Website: macys
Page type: delivery-shipping
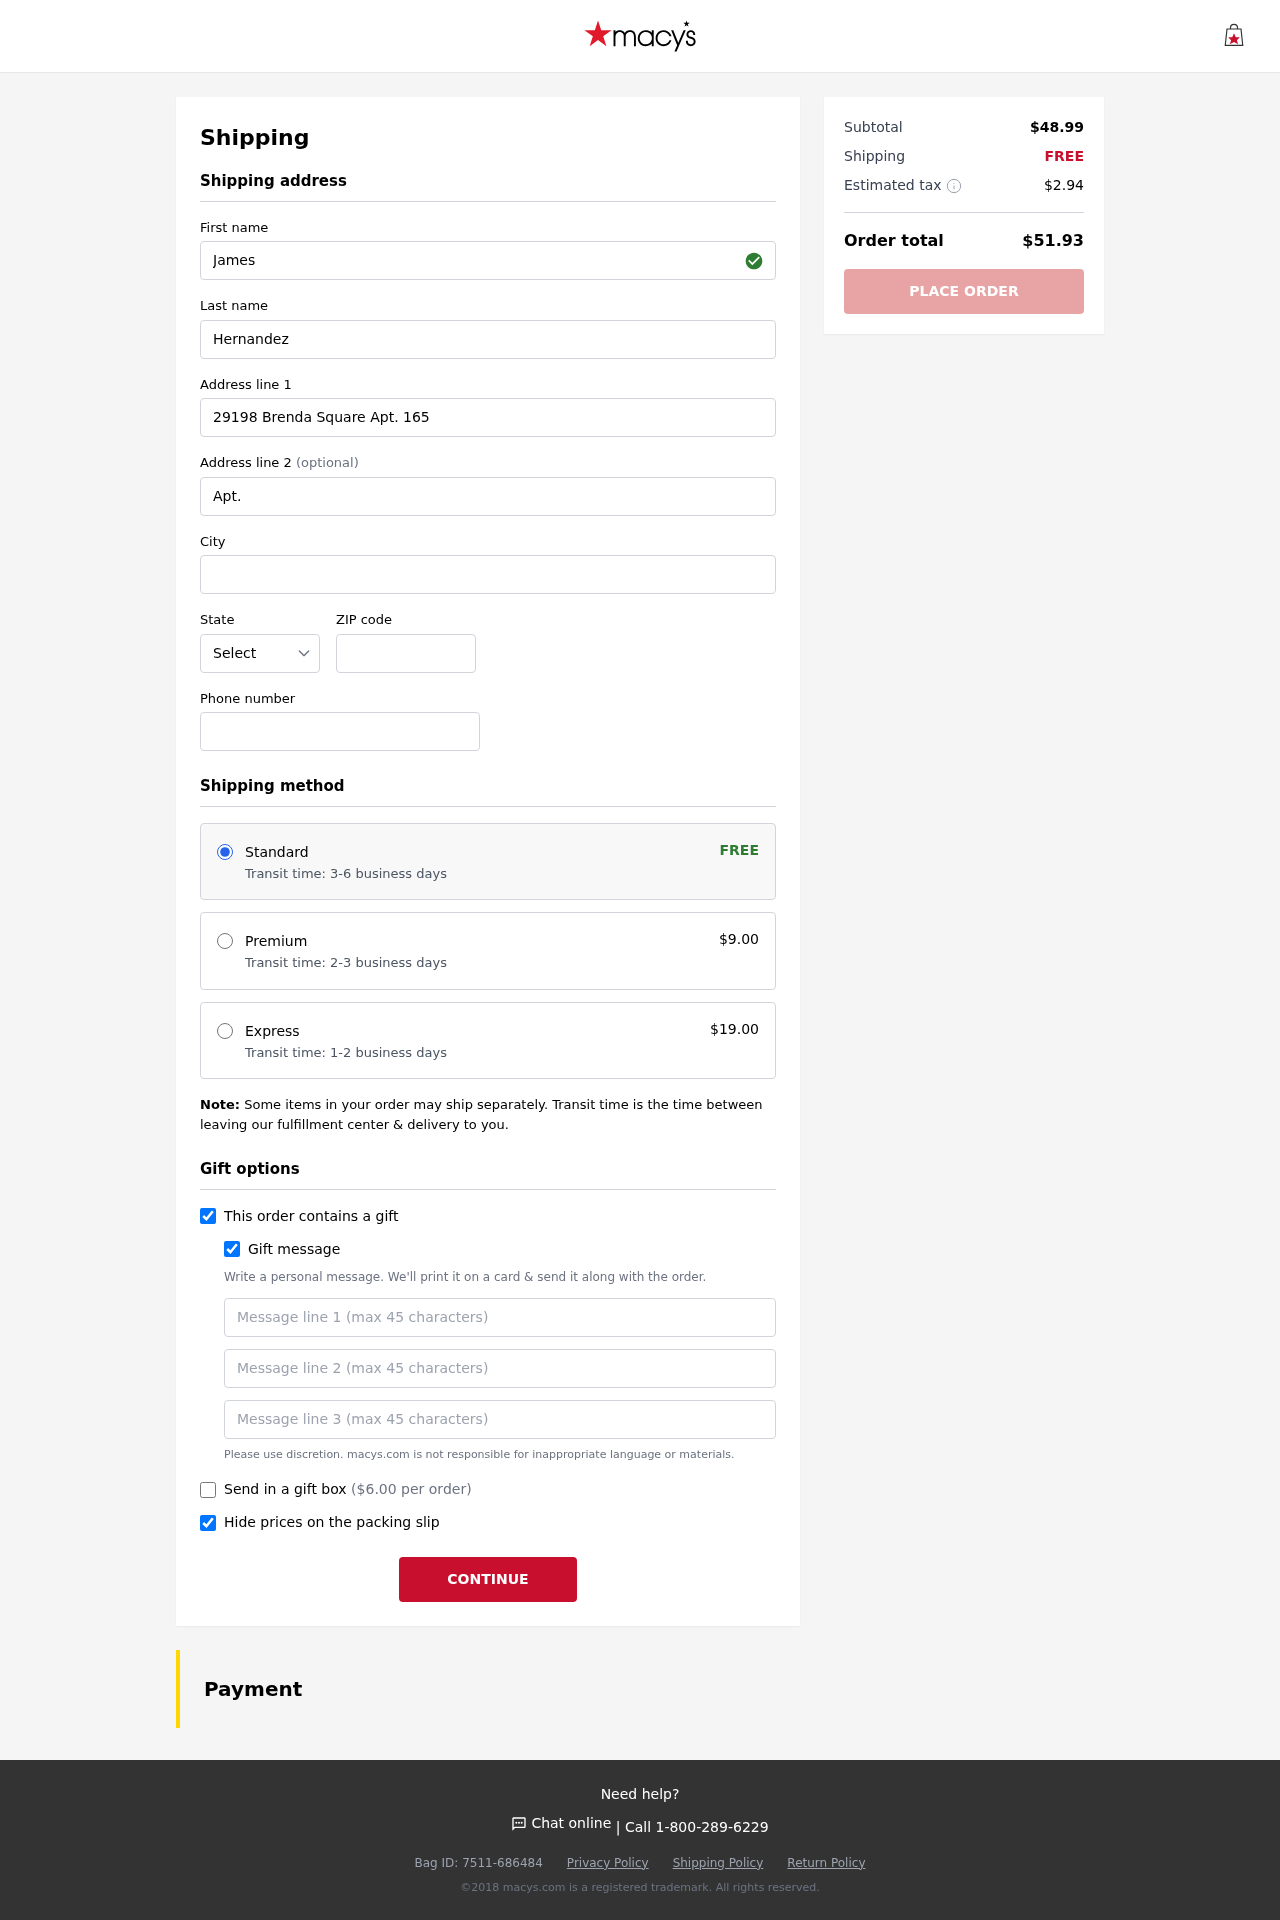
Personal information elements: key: PII_STATE_ABBR
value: UT
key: PII_FIRSTNAME
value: James
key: PII_LASTNAME
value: Hernandez
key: PII_STREET
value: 29198 Brenda Square Apt. 165
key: PII_STREET2
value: Apt. 740
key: PII_CITY
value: South Geneburgh
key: PII_POSTCODE
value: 57219
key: PII_PHONE
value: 3355467359
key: PII_GIFT_MESSAGE
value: Hey Bradley, I remembered how much you wanted a stylish pair of heels for those upcoming events, so I couldn't resist grabbing these for you! Can't wait to see you rock them. Enjoy!  James
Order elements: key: ORDER_SHIPPING_STANDARD
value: Transit time: 3-6 business days
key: ORDER_SHIPPING_COST
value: FREE
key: ORDER_SHIPPING_PREMIUM
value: Transit time: 2-3 business days
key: ORDER_SHIPPING_PREMIUM_PRICE
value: $9.00
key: ORDER_SHIPPING_EXPRESS
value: Transit time: 1-2 business days
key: ORDER_SHIPPING_EXPRESS_PRICE
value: $19.00
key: ORDER_GIFT_BOX_PRICE
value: ($6.00 per order)
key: ORDER_SUBTOTAL
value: $48.99
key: ORDER_SHIPPING_COST2
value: FREE
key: ORDER_TAX
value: $2.94
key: ORDER_TOTAL
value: $51.93